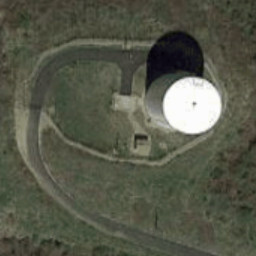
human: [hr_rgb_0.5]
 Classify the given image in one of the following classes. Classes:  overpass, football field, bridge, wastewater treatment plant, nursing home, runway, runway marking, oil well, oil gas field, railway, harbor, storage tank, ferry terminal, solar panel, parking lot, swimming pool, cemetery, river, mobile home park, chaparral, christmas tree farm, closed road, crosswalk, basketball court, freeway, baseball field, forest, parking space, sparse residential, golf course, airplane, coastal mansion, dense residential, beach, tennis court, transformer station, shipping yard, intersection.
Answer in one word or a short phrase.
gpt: storage tank